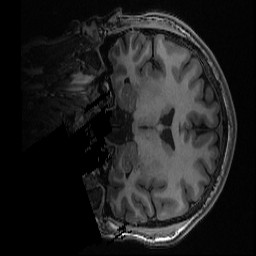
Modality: T1w
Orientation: coronal
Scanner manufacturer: ge
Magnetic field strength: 3 T
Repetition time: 0.008164 s
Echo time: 0.003184 s